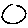
Label: circle